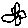
Label: flower